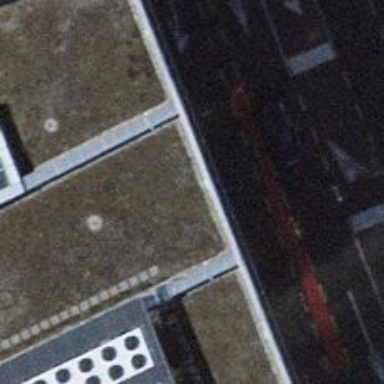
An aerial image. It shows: Parking entrance with lift gate barrier.